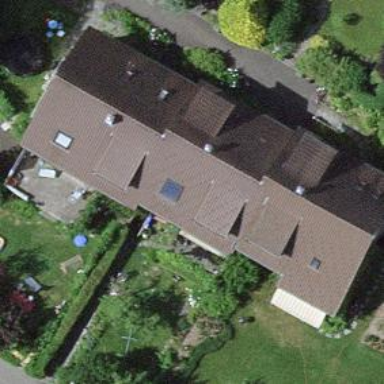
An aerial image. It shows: Terrace-style building with gabled roof.